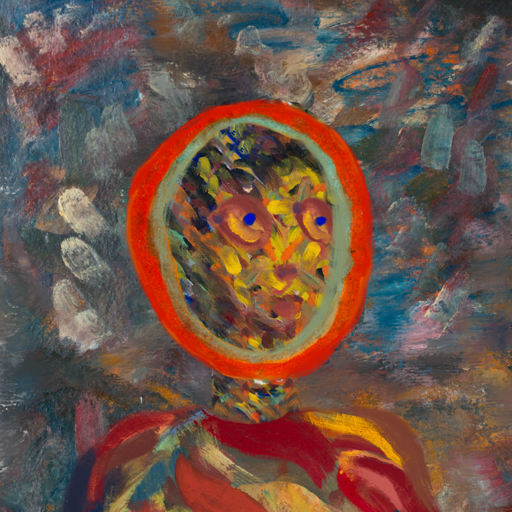
Background: Boggyland, Head And Neck Side: An_Impression, Face Side: Mother_And_Son_Son, Bust: Mother_And_Son_Son, Hair Side: Sisters, Head Accessory: Blank, Second Necklace: Blank, Necklace: Blank, Baby: Blank